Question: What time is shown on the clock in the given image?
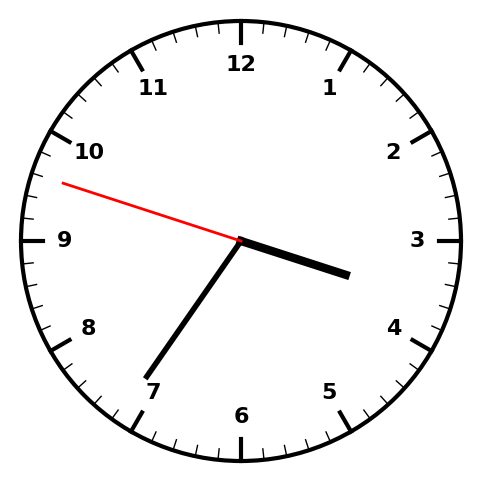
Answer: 03:35:48